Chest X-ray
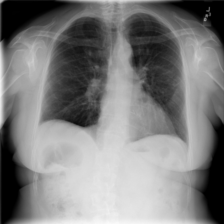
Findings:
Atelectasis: negative
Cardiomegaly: negative
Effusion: negative
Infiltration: negative
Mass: negative
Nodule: negative
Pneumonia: negative
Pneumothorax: negative
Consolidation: negative
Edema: negative
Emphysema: negative
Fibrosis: positive
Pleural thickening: negative
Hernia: negative